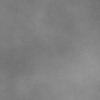
Atmospheric dust classification: dusty